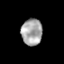
Tissue: skin
Cell type: Epithelial cells
Senescence score: 0.2448
Nuclear area (px): 543
Mean DAPI intensity: 167.215